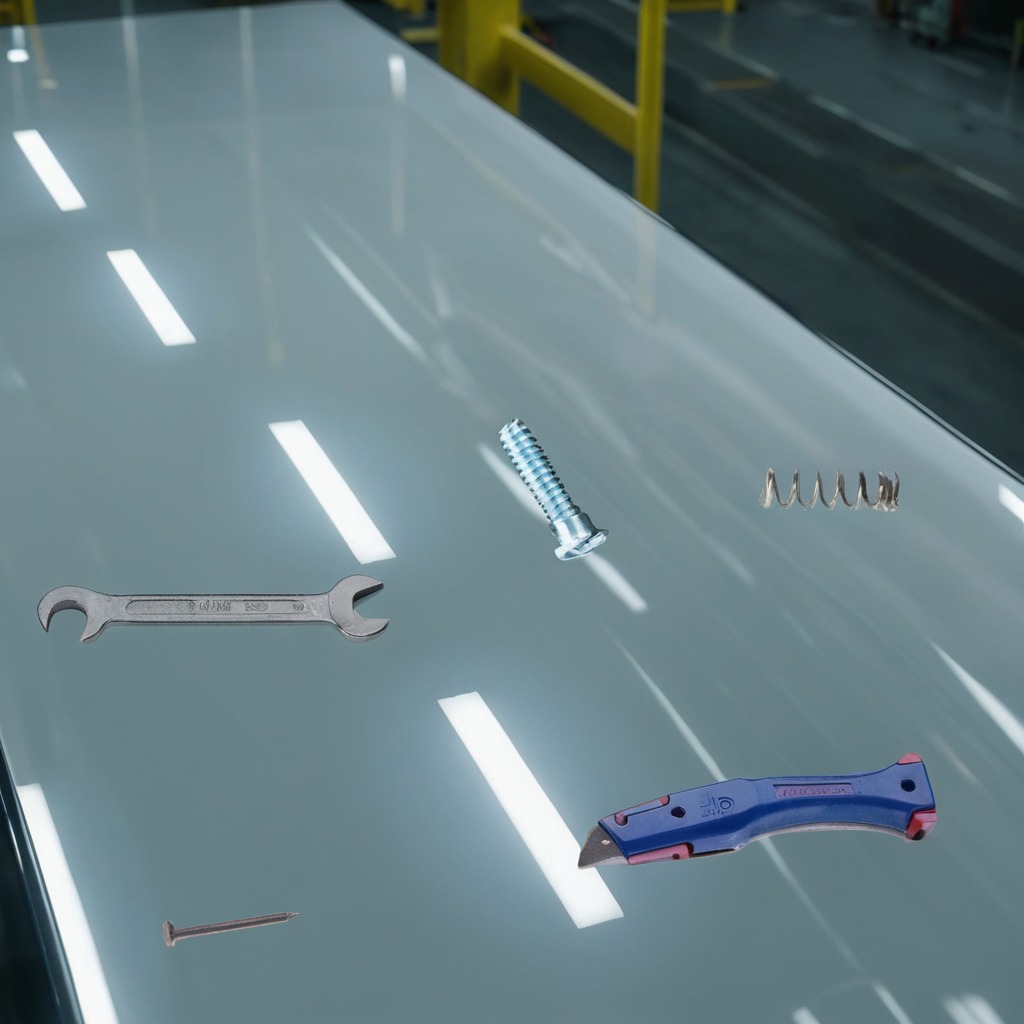
A utility knife, a metal machine screw, an iron nail, a coiled metal spring, and a wrench are lying on a high-gloss table in a ship maintenance bay industrial lighting.